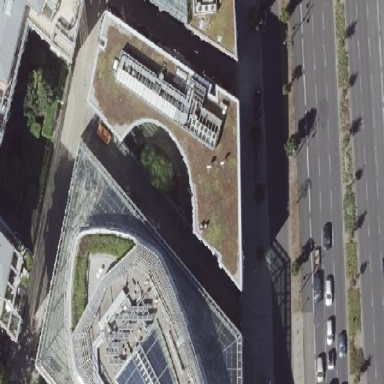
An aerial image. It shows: Embassy building with flat roof.